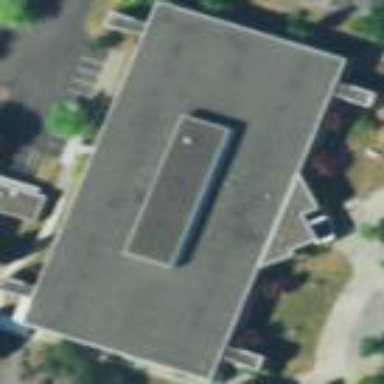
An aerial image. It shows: Office building.